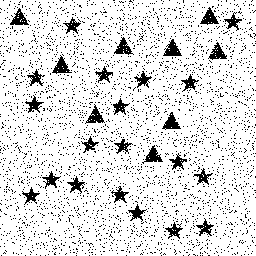
Squares: 0
Triangles: 9
Stars: 19
Total shapes: 28